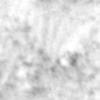
Label: no_change